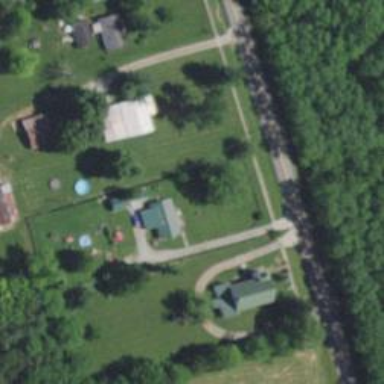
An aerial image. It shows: Driveway.